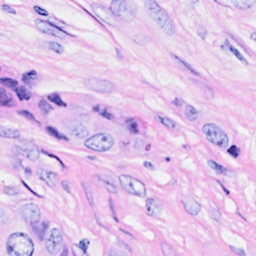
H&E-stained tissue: Breast